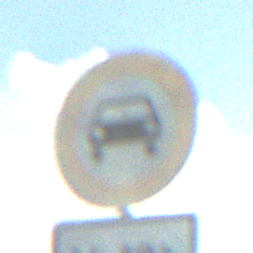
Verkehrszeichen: VerbotKraftwagen
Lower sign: ZeitangabenOhneBeschraenkungAufWochentage1
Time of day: MorningAfternoon
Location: Outdoor (Nature)
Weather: PartlyCloudy
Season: NotSpecified
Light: Natural